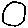
Label: circle